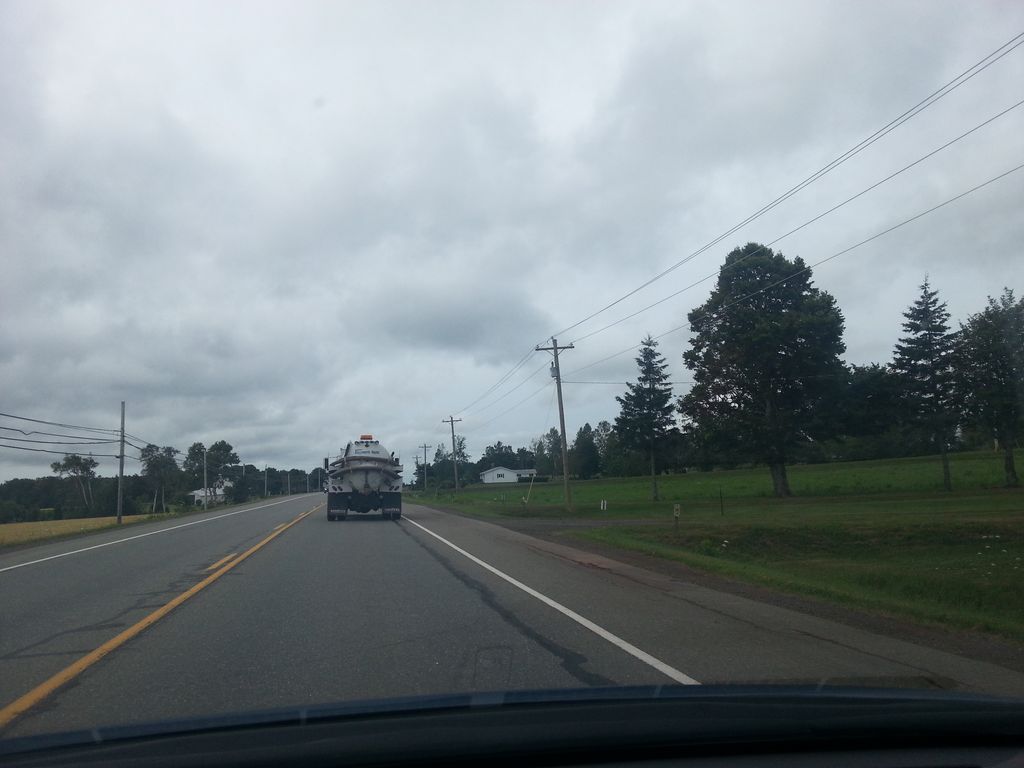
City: charlottetown